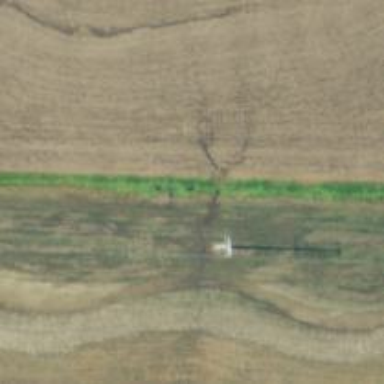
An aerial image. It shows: Power pole.